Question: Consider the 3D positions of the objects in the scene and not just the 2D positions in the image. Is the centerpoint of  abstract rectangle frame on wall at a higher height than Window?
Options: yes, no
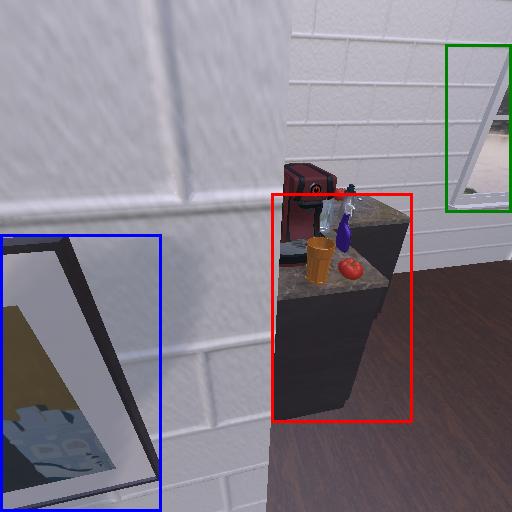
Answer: yes